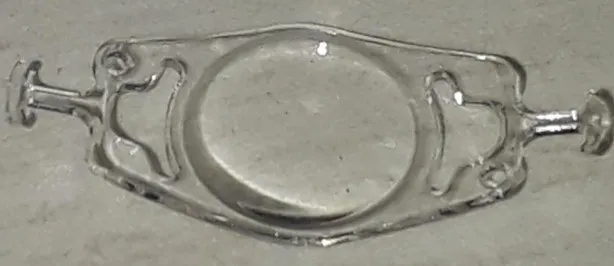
External photograph of the CM T-flex IOL.
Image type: medical_photograph (other_medical_photograph)